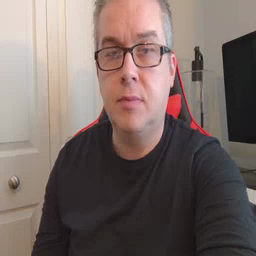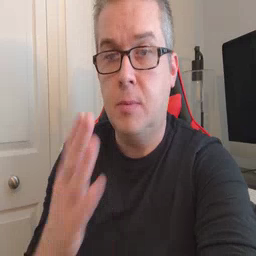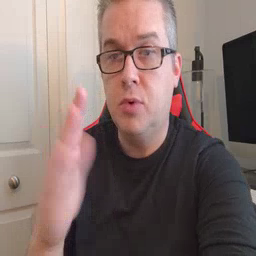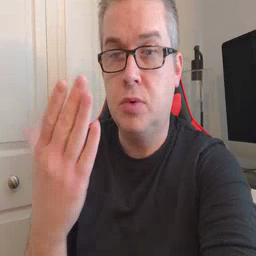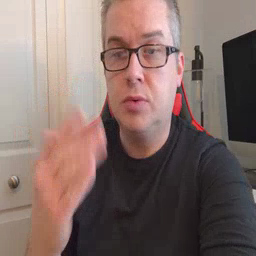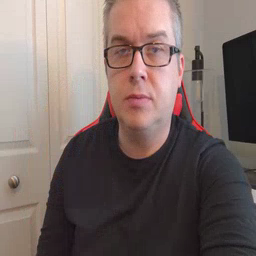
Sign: book